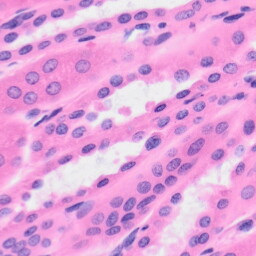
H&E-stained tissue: Kidney